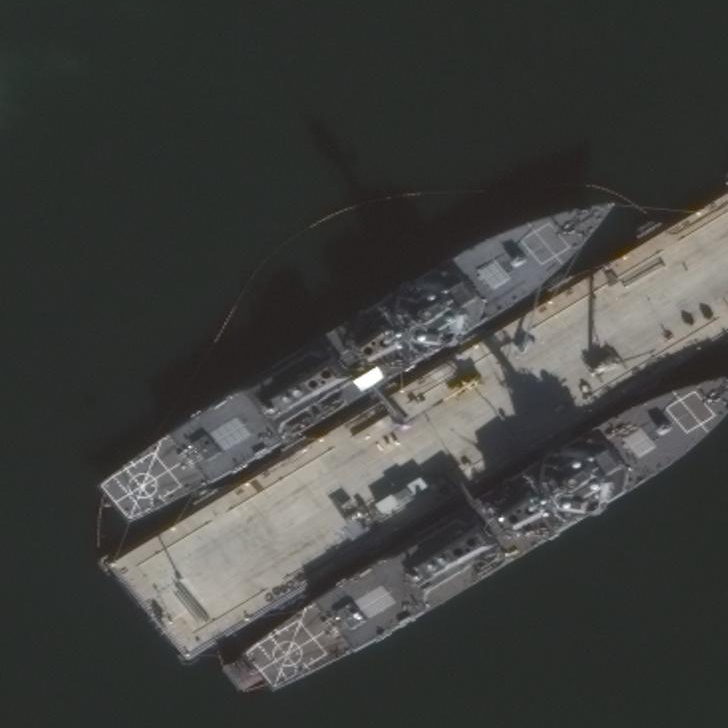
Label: Arleigh_Burke-class_destroyer